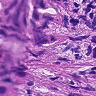
Metastatic tissue present: yes